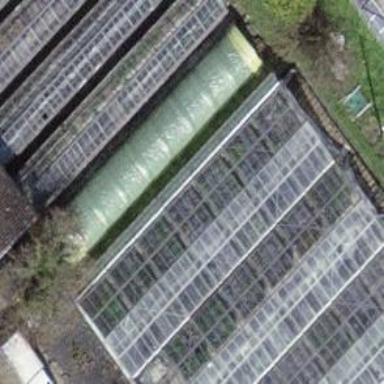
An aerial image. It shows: Greenhouse.